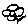
Label: flower